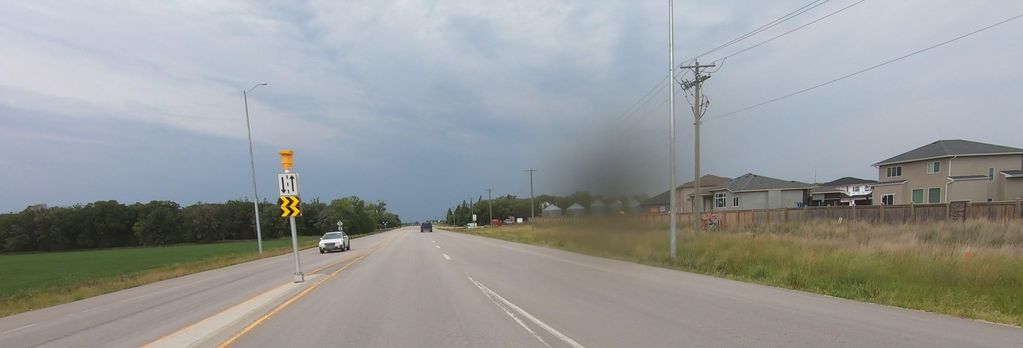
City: winnipeg